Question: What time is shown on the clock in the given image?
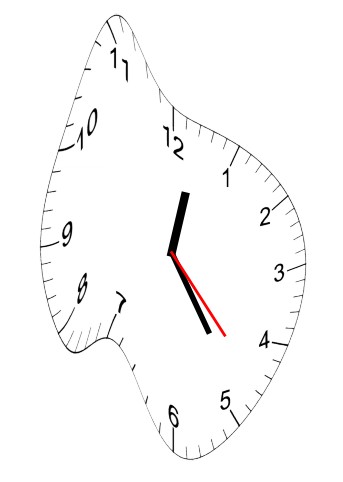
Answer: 12:24:23